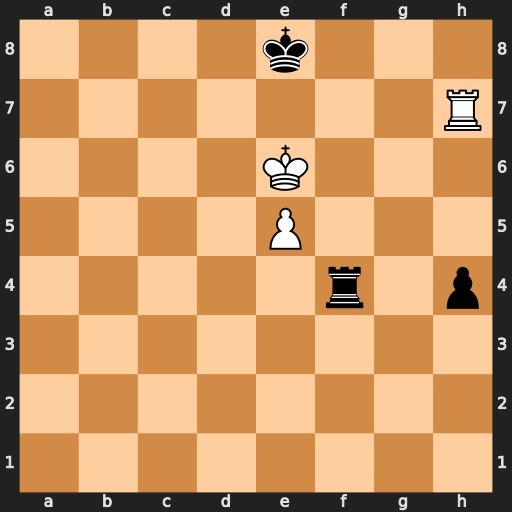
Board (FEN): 4k3/7R/4K3/4P3/5r1p/8/8/8
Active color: w
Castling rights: -
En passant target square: -
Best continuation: Rh8+ Rf8 Rxh4